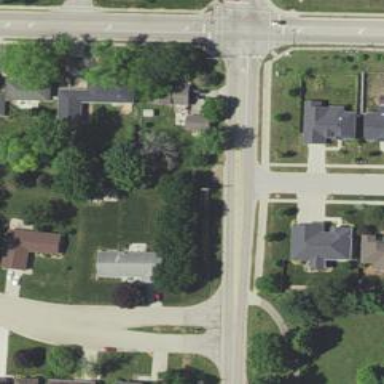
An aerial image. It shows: Tertiary road with asphalt surface and sidewalk on the left side.